Question: I'm trying to display multiple items in a 'GridView'. It was picked mostly for its horizontal scroll behavior.
It looks like 'GridView' defines item size based on the 1st item dimensions. In the code example below, longer month names are cropped if the year starts on January, but if the first item is wider, the names are displayed as intended.
I do want to keep 'GridView' having all items of the same width, but that must be the width of the largest one. Same goes for height, but in my case the height is constant.
Is there a relatively easy way to achieve this with a 'GridView', or maybe there is a more suitable control for this?
---
'''
<GridView>
<GridView.Items>
<x:String>January</x:String>
<x:String>February</x:String>
<x:String>...</x:String>
<x:String>September</x:String>
<x:String>October</x:String>
<x:String>November</x:String>
<x:String>December</x:String>
</GridView.Items>
</GridView>
'''

N.B. There are multiple examples for different/variable item size out there. Unfortunately, that's what required.
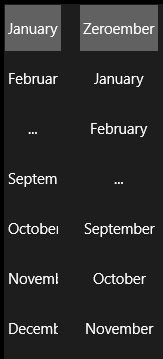
Answer: After some research, the easiest way to satisfy the requirements was with a custom panel in the 'ItemsPanelTemplate'.
A couple of rejected approaches was
1) Extending 'GridView': while a developer has access to lots of interesting information when derived from the GridView, the actual layout management is performed in 'GridView.ItemsPanel' control and modifying items position outside of it calls for a number of hacks or fragile design decisions.
2) Extending existing 'ItemPanel' containers: this would be the most natural approach, but since classes like 'WrapGrid' or 'VariableSizedWrapGrid' are sealed, that's not possible.
Here's an example of using a custom panel with a 'GridView'.
Alignment settings position items in the top-left corner instead of the center if there are too few items to fill in the entire 'GridView'.
Margin is compensating for the default behavior of the scroll bars to overlap the content.
'''
<GridView ... >
<GridView.ItemsPanel>
<ItemsPanelTemplate>
<controls:GridViewPanel
HorizontalAlignment="Left"
VerticalAlignment="Top"
Margin="0,0,0,24" />
</ItemsPanelTemplate>
</GridView.ItemsPanel>
...
</GridView>
'''
A full custom panel code is below. It is intentionally simplistic, but it can be easily extended for specific additional requirements like more precise layout control, variable column width, virtualization etc. It wasn't tested though with more advanced 'GridView' features like grouping.
'''
using System;
using Windows.Foundation;
using Windows.UI.Xaml.Controls;
/// <summary>
/// Uniformly positions child items in columns to present in WrapGrid.
/// Uses largest item's DesiredSize for item size mesasurements.
/// Expects limited height and unbound width.
/// </summary>
public class GridViewPanel : Panel
{
protected override Size MeasureOverride(Size availableSize)
{
return ArrangeInternal(availableSize, callArrange: false);
}
protected override Size ArrangeOverride(Size finalSize)
{
return ArrangeInternal(finalSize);
}
private Size ArrangeInternal(Size size, bool callArrange = true)
{
// measure max desired item size
//
double itemWidth = 0.0, itemHeight = 0.0;
foreach (var item in Children)
{
item.Measure(size);
itemWidth = Math.Max(itemWidth, item.DesiredSize.Width);
itemHeight = Math.Max(itemHeight, item.DesiredSize.Height);
}
// requested item height can't exceed total available height
itemHeight = Math.Min(itemHeight, size.Height);
// position each child and get total content size
//
double totalWidth = 0.0, totalHeight = 0.0;
double x = 0.0, y = 0.0;
foreach (var item in Children)
{
if (y + itemHeight > size.Height)
{
// if item won't fit, move to the next column
totalHeight = Math.Max(totalHeight, y);
y = 0;
x += itemWidth;
}
// implicitly, item fits in current column
if (callArrange) item.Arrange(new Rect(x, y, itemWidth, itemHeight));
y += itemHeight;
}
totalWidth = x + itemWidth;
totalHeight = Math.Max(totalHeight, y);
return new Size(totalWidth, totalHeight);
}
}
'''